Question: What is the title of the movie shown?
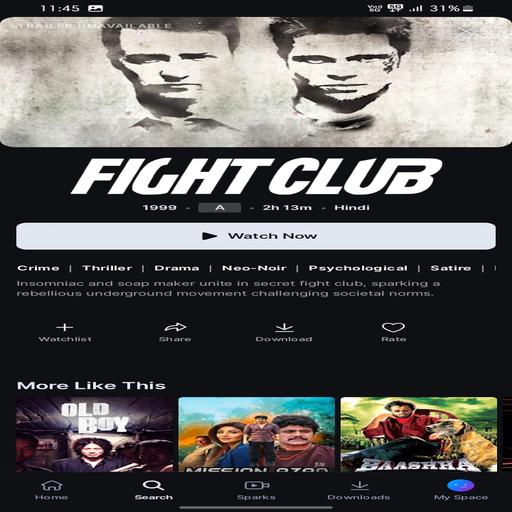
Answer: Fight Club